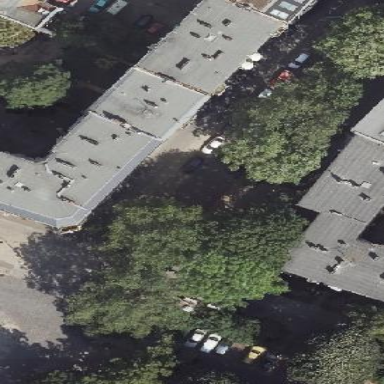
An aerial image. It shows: Street-side parking area with paving stones.